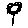
Label: flower